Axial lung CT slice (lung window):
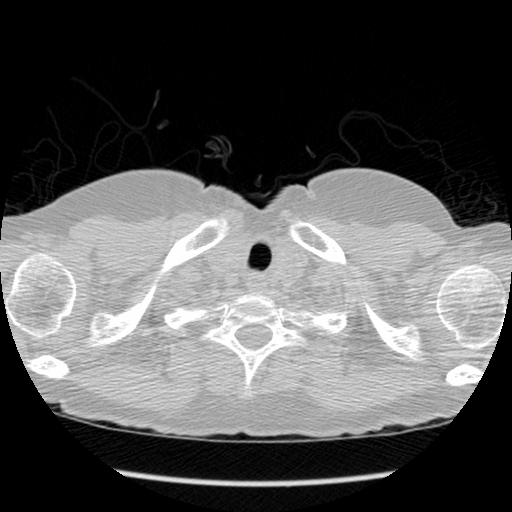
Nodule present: no